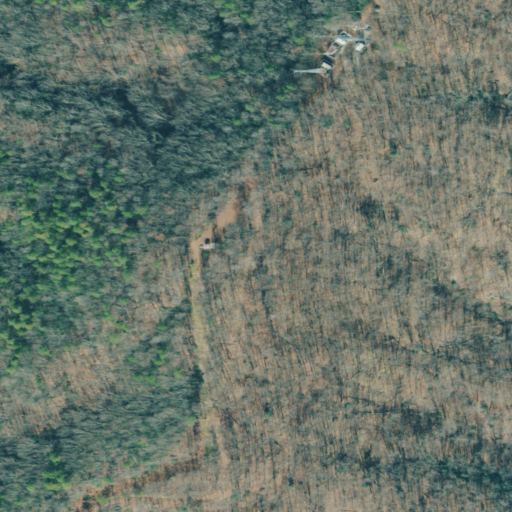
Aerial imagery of mountain in South Carolina named Long Mountain containing deciduous forest, mixed forest, and open development